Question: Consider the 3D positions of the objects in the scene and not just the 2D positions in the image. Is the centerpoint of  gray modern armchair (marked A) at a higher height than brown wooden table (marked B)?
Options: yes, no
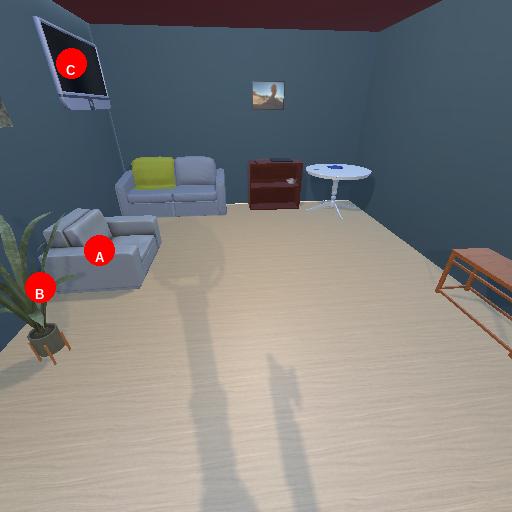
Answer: yes